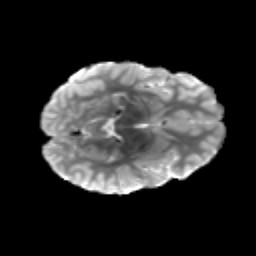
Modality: T2w
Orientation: axial
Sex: male
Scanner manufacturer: siemens
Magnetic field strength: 3 T
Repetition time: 5 s
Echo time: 0.071 s